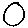
Label: circle